Interaction volume radius: 5 \u00c5
Interaction volume height: 25 \u00c5
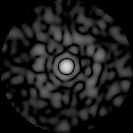
Disorder parameter: 0.785